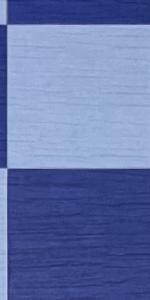
Label: Empty